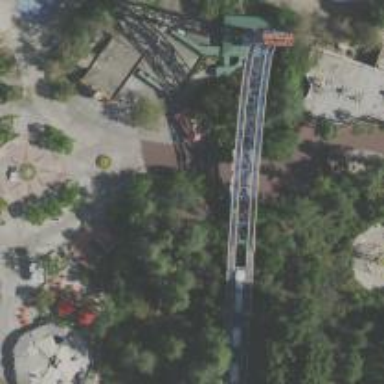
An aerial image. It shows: Bridge leading to drop tower attraction.